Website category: sports
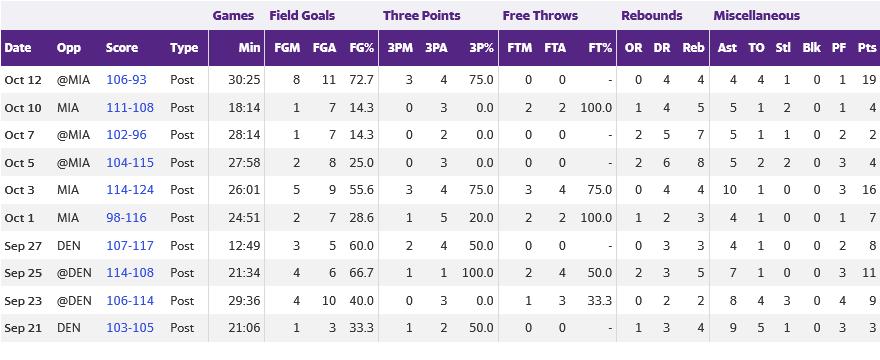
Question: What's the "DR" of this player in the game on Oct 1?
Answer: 2

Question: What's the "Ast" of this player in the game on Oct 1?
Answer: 4

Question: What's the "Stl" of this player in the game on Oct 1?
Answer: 0

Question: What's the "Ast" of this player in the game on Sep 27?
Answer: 4

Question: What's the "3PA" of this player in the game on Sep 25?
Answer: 1

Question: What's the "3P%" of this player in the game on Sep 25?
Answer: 100.0

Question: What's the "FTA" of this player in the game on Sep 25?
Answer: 4

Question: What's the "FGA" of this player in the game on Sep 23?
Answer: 10

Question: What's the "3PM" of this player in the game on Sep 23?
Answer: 0

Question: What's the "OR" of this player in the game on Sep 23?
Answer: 0

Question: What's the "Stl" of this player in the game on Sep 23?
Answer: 3

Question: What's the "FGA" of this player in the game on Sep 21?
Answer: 3

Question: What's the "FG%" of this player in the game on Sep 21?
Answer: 33.3

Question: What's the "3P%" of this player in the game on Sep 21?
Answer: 50.0

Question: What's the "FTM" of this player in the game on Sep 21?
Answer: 0

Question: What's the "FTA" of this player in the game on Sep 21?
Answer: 0

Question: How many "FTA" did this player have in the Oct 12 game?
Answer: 0

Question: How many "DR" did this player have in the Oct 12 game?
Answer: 4

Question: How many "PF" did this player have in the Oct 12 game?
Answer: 1

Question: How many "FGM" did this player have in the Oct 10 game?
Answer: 1

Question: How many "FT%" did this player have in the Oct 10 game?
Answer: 100.0

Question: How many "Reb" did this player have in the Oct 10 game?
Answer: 5

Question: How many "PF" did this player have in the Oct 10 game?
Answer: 1

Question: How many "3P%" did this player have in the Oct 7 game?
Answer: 0.0

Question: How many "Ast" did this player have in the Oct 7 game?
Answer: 5

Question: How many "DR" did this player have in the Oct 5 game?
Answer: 6

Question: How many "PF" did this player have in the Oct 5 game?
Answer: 3

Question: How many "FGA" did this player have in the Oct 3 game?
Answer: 9

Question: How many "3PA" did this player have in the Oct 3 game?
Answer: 4

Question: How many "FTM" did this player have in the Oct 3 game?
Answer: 3

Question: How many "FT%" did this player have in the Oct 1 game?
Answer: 100.0

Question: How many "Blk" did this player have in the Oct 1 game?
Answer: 0

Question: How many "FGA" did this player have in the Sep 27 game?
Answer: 5

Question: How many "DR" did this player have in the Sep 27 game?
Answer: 3

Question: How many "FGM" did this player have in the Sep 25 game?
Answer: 4

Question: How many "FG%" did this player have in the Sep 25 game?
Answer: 66.7

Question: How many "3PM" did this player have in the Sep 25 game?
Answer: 1

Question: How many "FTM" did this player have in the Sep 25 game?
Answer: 2

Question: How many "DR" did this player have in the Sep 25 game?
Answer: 3

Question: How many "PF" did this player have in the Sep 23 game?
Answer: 4

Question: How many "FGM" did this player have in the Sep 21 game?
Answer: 1

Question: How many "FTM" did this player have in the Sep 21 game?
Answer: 0

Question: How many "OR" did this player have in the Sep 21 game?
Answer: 1

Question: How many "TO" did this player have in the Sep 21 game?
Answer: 5

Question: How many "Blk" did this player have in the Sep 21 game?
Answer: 0

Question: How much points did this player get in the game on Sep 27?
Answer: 8

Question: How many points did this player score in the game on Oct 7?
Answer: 2

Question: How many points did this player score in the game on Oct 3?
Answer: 16

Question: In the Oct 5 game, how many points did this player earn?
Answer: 4